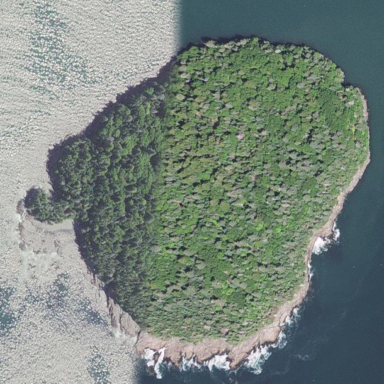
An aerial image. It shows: Island with natural coastline.